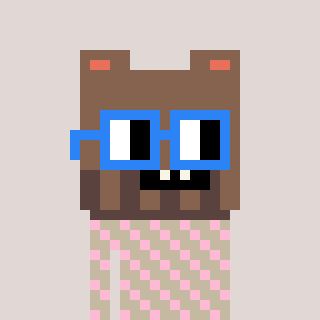
a pixel art character with square blue glasses, a bear-shaped head and a bege-colored body on a warm background